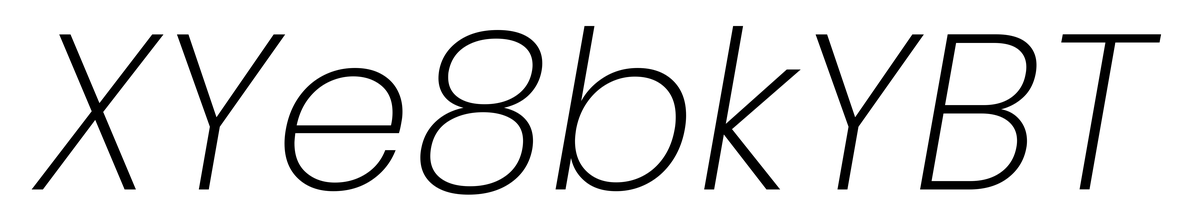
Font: Poppins-ExtraLightItalic